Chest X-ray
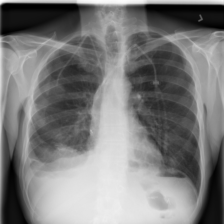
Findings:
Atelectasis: positive
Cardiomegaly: negative
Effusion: positive
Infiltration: positive
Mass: negative
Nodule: negative
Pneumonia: negative
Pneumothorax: negative
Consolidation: negative
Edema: negative
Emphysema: negative
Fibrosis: negative
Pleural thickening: negative
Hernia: negative